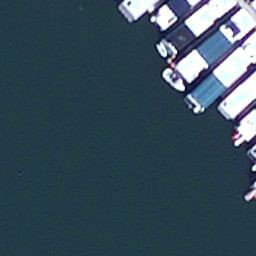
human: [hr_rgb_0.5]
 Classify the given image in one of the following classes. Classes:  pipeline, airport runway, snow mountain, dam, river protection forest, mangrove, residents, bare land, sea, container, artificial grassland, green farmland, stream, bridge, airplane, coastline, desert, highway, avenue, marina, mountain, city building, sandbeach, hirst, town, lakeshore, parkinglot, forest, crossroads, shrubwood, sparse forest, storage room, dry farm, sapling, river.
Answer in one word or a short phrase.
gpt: marina